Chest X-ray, AP view. Patient: 25 years old, sex M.
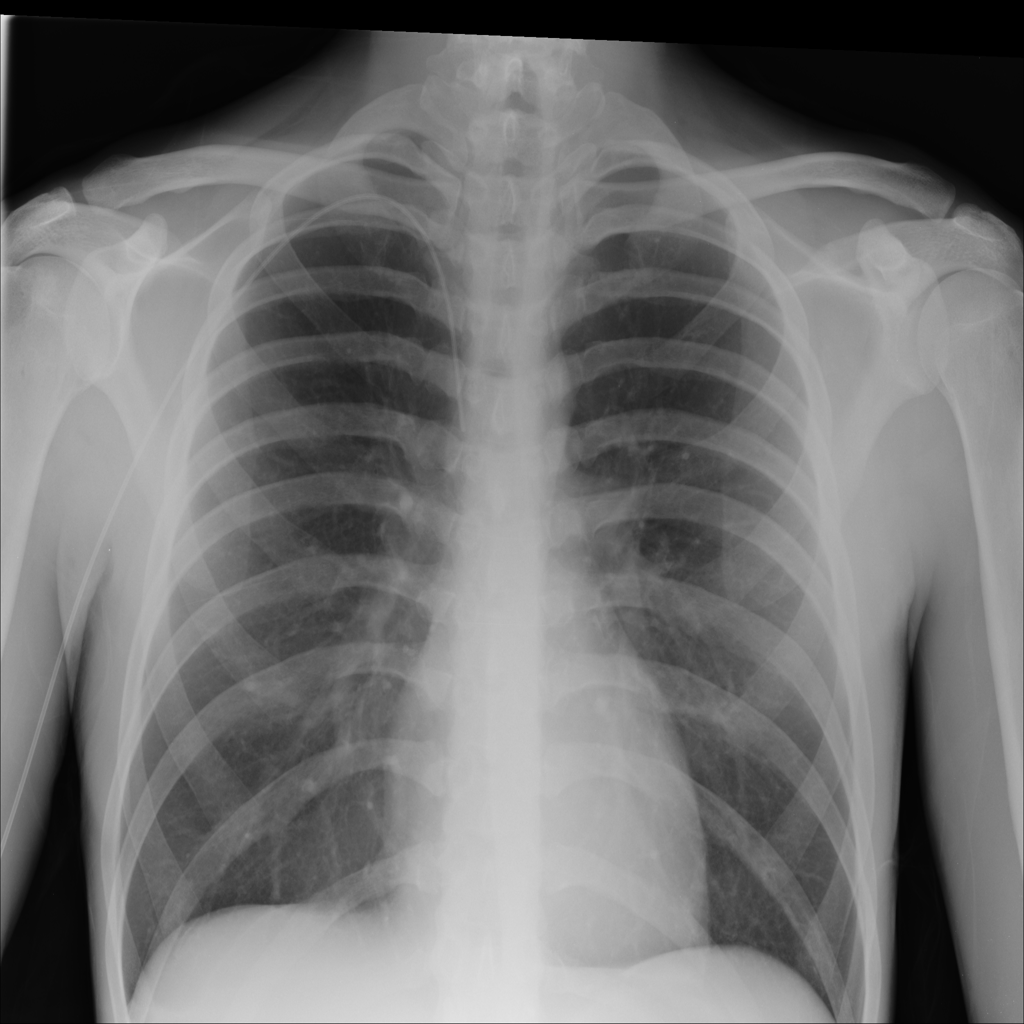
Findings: No Finding